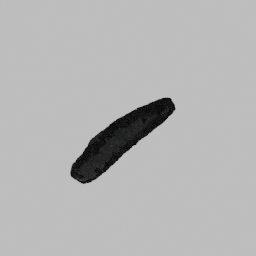
Label: nature